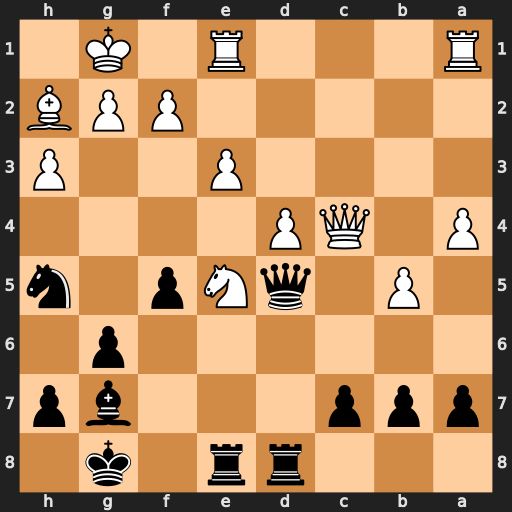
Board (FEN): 3rr1k1/ppp3bp/6p1/1P1qNp1n/P1QP4/4P2P/5PPB/R3R1K1
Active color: b
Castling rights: -
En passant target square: -
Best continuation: Rxe5